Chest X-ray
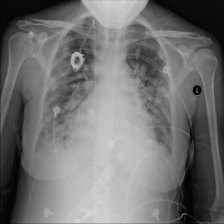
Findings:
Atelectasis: negative
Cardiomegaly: positive
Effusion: negative
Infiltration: positive
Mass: negative
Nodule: positive
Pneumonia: negative
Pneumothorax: negative
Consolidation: negative
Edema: positive
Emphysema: negative
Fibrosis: negative
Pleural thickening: negative
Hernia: negative